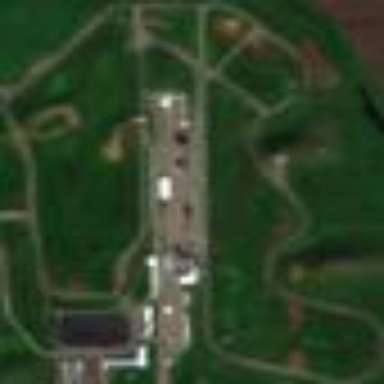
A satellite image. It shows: Motor sport raceway with asphalt surface.